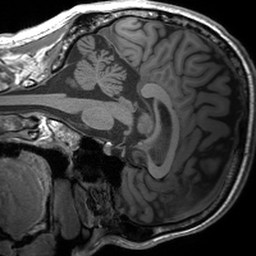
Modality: T1w
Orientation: sagittal
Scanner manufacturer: siemens
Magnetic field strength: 3 T
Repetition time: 1.54 s
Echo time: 0.00234 s